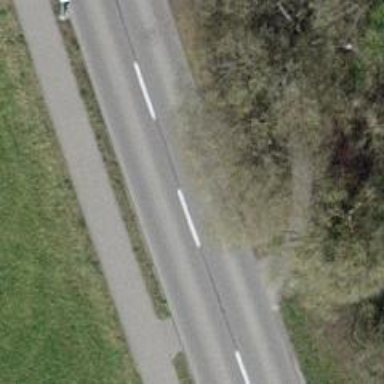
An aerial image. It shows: Raised kerb.